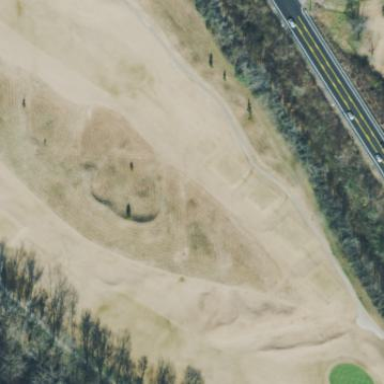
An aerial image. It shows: Rough area on grassy golf course.